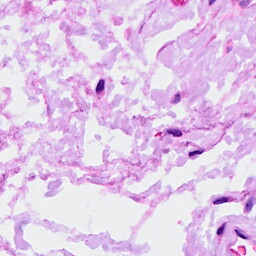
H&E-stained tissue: Ovarian